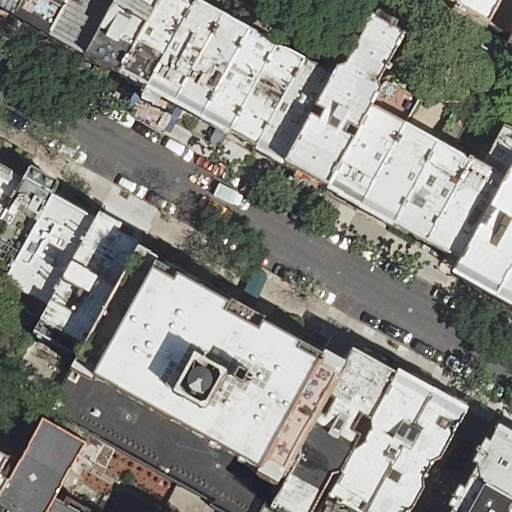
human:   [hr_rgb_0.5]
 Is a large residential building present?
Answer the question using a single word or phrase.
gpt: yes

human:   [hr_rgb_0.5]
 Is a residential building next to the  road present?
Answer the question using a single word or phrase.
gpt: yes

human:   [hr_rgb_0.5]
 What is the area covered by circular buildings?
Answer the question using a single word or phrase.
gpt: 0m2

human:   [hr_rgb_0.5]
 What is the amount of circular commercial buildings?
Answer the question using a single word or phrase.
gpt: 0

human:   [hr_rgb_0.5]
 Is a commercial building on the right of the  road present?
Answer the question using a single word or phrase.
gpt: no

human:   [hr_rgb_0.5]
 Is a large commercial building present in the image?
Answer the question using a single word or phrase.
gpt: no

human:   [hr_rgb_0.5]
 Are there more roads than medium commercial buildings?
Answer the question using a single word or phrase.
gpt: yes

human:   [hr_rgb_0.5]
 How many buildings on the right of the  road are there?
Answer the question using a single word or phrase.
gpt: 14

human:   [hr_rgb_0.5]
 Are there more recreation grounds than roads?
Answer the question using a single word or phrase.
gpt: no

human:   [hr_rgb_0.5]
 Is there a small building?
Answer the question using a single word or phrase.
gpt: yes

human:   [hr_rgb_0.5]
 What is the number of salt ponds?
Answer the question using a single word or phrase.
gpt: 0

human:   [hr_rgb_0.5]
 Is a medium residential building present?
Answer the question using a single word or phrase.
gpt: yes

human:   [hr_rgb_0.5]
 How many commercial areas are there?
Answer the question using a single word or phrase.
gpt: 0

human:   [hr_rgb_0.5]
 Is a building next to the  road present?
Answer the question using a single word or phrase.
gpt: yes

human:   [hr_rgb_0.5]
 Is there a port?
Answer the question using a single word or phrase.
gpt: no

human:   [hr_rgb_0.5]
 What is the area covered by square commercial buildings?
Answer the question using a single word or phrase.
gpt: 0m2

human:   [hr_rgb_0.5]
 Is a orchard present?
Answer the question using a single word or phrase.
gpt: no

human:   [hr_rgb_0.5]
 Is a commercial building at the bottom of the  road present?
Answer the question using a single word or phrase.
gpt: no

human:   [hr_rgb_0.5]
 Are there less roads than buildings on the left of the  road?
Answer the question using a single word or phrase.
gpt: yes

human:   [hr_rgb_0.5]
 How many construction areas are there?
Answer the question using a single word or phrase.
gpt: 0

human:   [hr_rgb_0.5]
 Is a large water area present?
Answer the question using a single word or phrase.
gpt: no

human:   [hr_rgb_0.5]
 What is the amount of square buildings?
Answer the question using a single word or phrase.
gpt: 0

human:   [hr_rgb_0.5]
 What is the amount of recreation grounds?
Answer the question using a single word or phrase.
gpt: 0

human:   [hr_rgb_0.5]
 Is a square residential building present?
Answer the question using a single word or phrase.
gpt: no

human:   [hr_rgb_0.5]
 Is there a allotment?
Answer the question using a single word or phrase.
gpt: no

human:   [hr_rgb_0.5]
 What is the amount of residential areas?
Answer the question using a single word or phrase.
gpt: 0

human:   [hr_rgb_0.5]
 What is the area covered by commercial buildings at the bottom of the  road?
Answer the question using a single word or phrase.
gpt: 0m2

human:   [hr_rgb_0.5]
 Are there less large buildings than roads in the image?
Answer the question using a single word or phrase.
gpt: no

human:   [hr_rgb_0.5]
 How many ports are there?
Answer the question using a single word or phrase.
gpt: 0

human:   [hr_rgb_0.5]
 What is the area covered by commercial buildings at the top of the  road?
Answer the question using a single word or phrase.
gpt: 0m2

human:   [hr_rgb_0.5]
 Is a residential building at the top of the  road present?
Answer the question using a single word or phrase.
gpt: yes

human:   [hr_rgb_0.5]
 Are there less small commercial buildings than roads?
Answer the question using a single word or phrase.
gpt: yes

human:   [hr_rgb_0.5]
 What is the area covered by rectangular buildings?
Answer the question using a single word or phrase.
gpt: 2499m2

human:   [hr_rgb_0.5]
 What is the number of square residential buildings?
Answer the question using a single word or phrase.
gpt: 0

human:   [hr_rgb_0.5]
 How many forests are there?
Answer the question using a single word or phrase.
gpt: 0

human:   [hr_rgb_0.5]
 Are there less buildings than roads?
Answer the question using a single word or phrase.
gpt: no